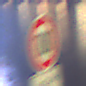
Verkehrszeichen: Geschwindigkeit100
Zusatzzeichen unten: LaengeEinerStrecke6
Umgebung: Outdoor, Urban
Tageszeit: Night
Wetter: PartlyCloudy
Licht: Artificial
Jahreszeit: NotSpecified
Kontrast: HighContrast